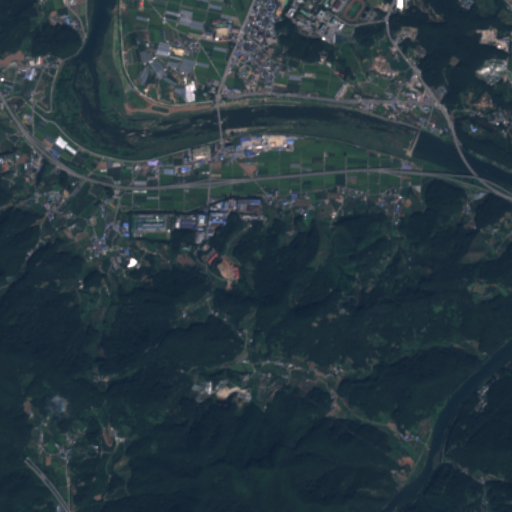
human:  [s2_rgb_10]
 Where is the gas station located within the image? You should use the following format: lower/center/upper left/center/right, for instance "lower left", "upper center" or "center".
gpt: The gas station is located in the upper center of the image.
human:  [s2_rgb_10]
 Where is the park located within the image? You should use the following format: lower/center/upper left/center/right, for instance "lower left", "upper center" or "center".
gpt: The park is located in the upper right of the image.
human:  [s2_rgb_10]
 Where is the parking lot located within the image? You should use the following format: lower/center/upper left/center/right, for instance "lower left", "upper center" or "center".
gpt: The parking lot is located in the upper right of the image.
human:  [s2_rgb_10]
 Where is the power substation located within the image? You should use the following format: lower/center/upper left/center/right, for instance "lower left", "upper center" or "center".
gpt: The power substation is located in the center of the image.
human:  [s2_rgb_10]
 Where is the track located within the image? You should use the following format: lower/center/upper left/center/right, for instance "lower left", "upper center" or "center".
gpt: The track is located in the upper right of the image.
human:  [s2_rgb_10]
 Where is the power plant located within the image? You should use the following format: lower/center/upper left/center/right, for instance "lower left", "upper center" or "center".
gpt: There is no power plant in the image.